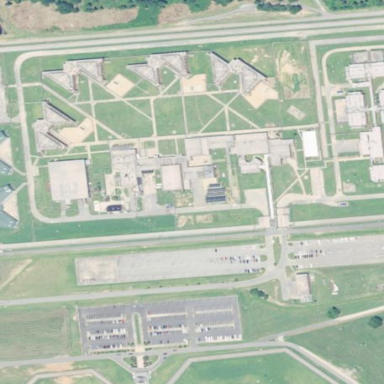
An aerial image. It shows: Prison.